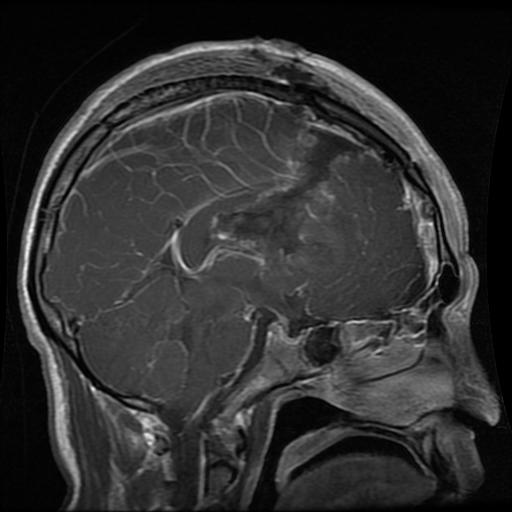
Label: glioma